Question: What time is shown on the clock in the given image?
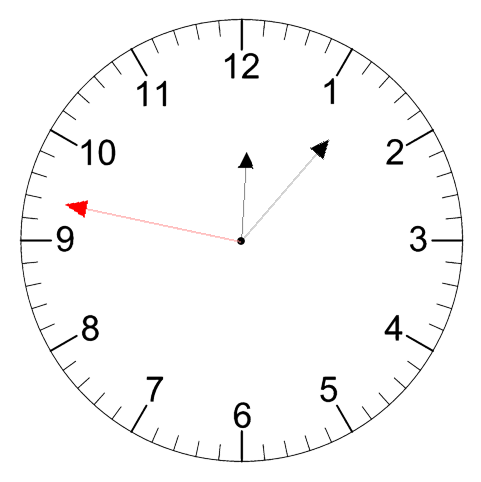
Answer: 12:06:47